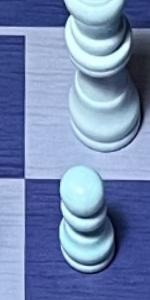
Label: Pawn_White